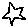
Label: star